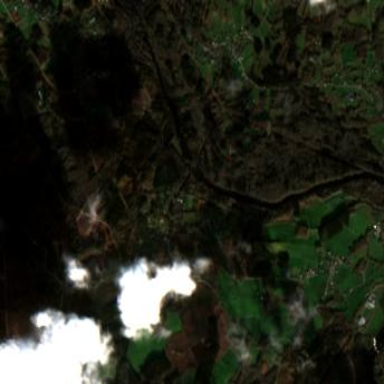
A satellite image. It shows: Broadleaved woodland area.